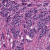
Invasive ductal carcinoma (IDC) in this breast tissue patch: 1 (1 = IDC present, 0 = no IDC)